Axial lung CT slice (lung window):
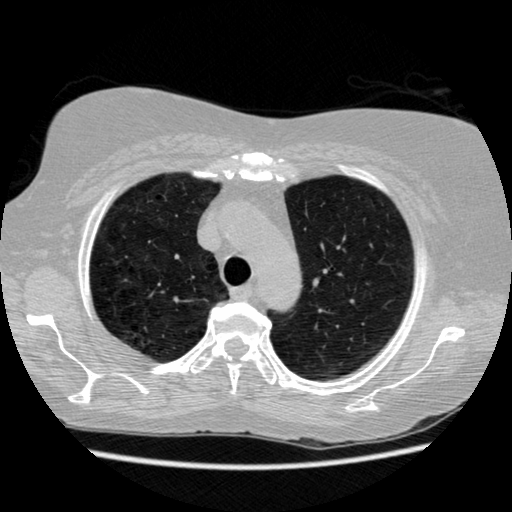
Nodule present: no